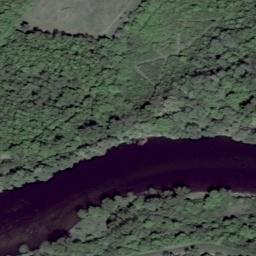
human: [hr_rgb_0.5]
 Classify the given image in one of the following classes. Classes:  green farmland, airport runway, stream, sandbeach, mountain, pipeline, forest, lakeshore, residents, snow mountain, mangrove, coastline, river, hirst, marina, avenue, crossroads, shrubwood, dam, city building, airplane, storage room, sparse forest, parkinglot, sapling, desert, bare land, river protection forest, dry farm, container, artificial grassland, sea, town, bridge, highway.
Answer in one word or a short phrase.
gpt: river